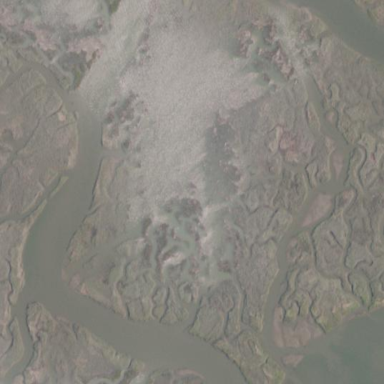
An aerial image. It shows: Tidal marsh wetland area.